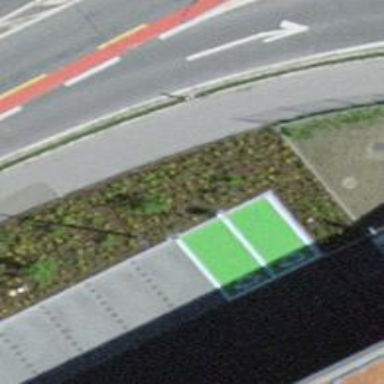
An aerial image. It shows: Charging station.